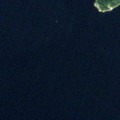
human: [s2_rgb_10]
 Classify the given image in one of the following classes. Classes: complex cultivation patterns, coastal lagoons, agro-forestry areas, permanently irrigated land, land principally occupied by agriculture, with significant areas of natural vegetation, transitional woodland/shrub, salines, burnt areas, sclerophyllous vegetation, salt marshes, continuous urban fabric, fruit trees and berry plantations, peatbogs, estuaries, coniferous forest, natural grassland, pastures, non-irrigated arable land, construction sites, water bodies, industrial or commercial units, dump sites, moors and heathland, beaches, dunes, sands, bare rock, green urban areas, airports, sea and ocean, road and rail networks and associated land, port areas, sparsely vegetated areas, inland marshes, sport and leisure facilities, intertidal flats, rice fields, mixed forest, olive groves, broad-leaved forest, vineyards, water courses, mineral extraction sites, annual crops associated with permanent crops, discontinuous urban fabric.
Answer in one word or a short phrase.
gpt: water bodies